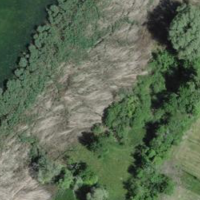
EUNIS habitat code: 21
Species observed at this site:
Euonymus fortunei